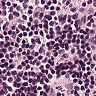
Metastatic tissue present: no